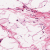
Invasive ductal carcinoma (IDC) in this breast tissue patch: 0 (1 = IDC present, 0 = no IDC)